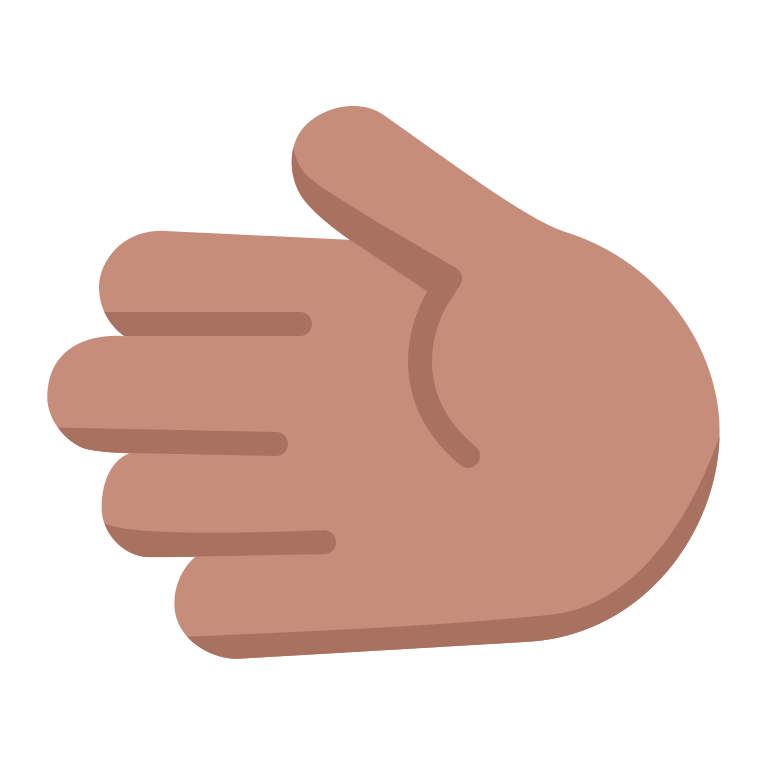
leftwards hand flat